Question: I used the solve_ivp function in Pyhon in oredr to solve a system of four coupled differential equations, and now I wish to plot the solution in order to show its stability close to a certain fixed point, in the 4-D phase space.
I was thinking a continous line in a 3-D space, that also changes its color according to the 4th dimension might be a good solution, but couldn't find any way to do so and would love some help.
The code I have used to solve the equations, and plot the four vectors as a function of time:
'''
from scipy.integrate import solve_ivp
import numpy as np
import matplotlib.pyplot as plt
#parametres
Alpha1= 0.4 #in [0,1]
Alpha2= 1 - Alpha1
Kappa=2
A1=A2=A=0.3
B1=B2=B=0.03
K1 = 2
K2 = 2
Taun = 3.1
Taup = 3.1
# Differential Equations
def V( t , y):
dN1dt = Alpha1*Kappa + K1*y[1]*(B1-y[0]) - K2*y[0]*(B2-y[1]) -(y[0]/Taun) - A1*( y[0]*(y[2])-(B1-y[0])*y[2])
dN2dt = Alpha2*Kappa + K2*y[0]*(B2-y[1]) - K1*y[1]*(B1-y[0]) -(y[1]/Taun) - A2*( y[1]*(y[3])-(B2-y[1])*y[3])
dS1dt = -(y[2]/Taup) + A1*(y[0]*(y[2]) - (B1-y[0])*y[2])
dS2dt = -(y[3]/Taup) + A2*(y[1]*(y[3]) - (B2-y[1])*y[3])
return [dN1dt, dN2dt, dS1dt, dS2dt]
# Stable Points
N1ss = B1/2 + 1/(2*A1*Taup)
N2ss = B2/2 + 1/(2*A2*Taup)
S1ss = Alpha1*Kappa*Taup - 0.5*((B*Taup/Taun) + 1/(A*Taun) + (K1-K2)*Taup*(1/(2*(A**2)*(Taup**2)) - 0.5*(B**2)))
S2ss = Alpha2*Kappa*Taup - 0.5*((B*Taup/Taun) + 1/(A*Taun) + (K2-K1)*Taup*(1/(2*(A**2)*(Taup**2)) - 0.5*(B**2)))
print(N1ss,N2ss,S1ss,S2ss)
# Initial Conditions
N10 = N1ss*(1.1)
N20 = N2ss*(0.9)
S10 = S1ss*(1.5)
S20 = S2ss*(0.3)
y0 = [N10,N20,S10,S20]
#Solution and Plotting
sol = solve_ivp(V, (0,100) , y0)
plt.plot(sol.t, sol.y.T)
plt.legend(['N1', 'N2', 'S1', 'S2'])
plt.xlabel('Time')
plt.ylabel('Excited Dots and Photons')
'''
Which gives the following plot:

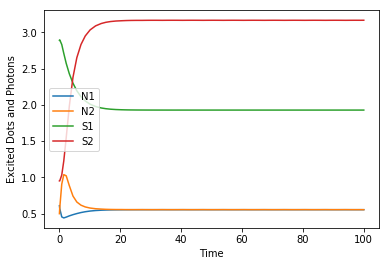
Answer: With 'pyplot', you have to use a scatterplot with many points to draw a colored line. Your data is rather sparse, so you have to fit your parametrized curves and sample them to get more points so you can graph a nice curve. This was fun, I hope this is helpful.
'''
# additional imports
import matplotlib as mpl
from matplotlib import cm as cm
from mpl_toolkits.mplot3d import Axes3D
from scipy.interpolate import CubicSpline
# include your solving code from above
ts = sol.t
points = sol.y.T
xs = [p[0] for p in points]
ys = [p[1] for p in points]
zs = [p[2] for p in points]
cs = [p[3] for p in points]
colors = cs / max(cs)
csx = CubicSpline(ts, xs)
csy = CubicSpline(ts, ys)
csz = CubicSpline(ts, zs)
csc = CubicSpline(ts, cs)
fine_ts = np.arange(ts[0], ts[-1], 0.01)
fine_xs = [csx(t) for t in fine_ts]
fine_ys = [csy(t) for t in fine_ts]
fine_zs = [csz(t) for t in fine_ts]
fine_cs = [csc(t) for t in fine_ts]
fine_colors = fine_cs / max(fine_cs)
fig = plt.figure(figsize = (10, 10))
ax = fig.gca(projection = '3d')
ax.plot(xs, ys, zs)
ax.scatter(fine_xs, fine_ys, fine_zs, c = cm.hot(fine_colors))
plt.show()
'''
<URL>